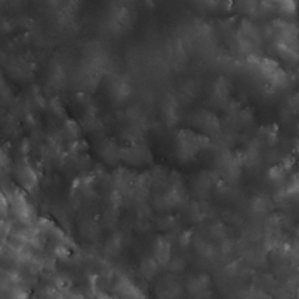
Label: non_frost